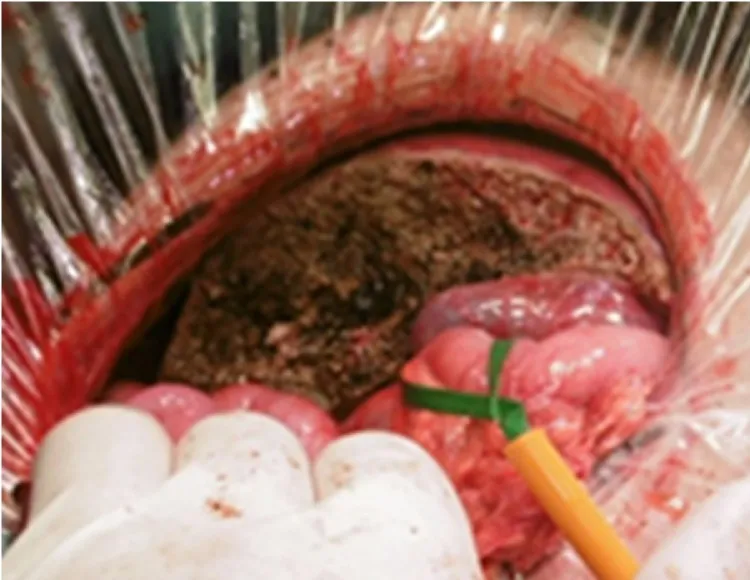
Findings of complete removal of tumor protruding from segments 5,6.
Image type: medical_photograph (other_medical_photograph)